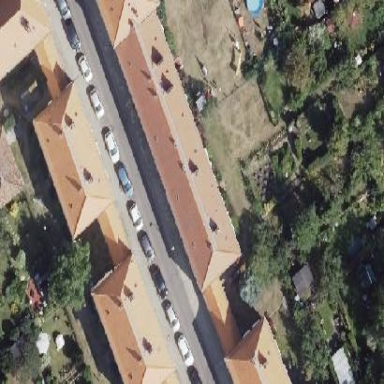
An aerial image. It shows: Hipped-roof building with apartments.